Aerial crown-view tile of a tropical tree (Barro Colorado Island, Panama), acquired 20250616:
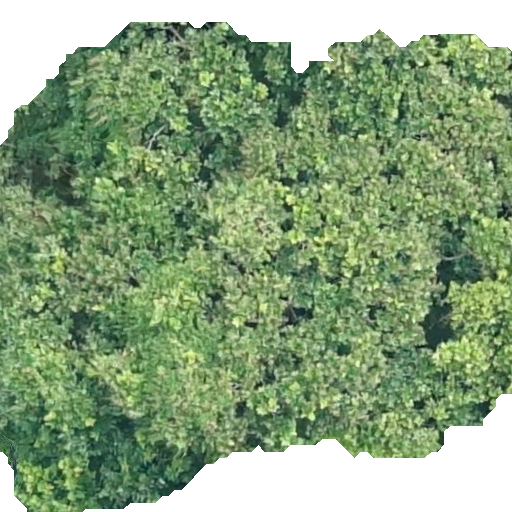
Species: Anacardium excelsum
GBIF accepted scientific name: Anacardium excelsum
Crown area: 368.461 m²